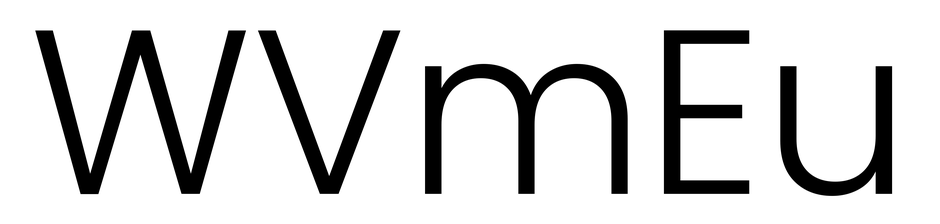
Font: Poppins-Light